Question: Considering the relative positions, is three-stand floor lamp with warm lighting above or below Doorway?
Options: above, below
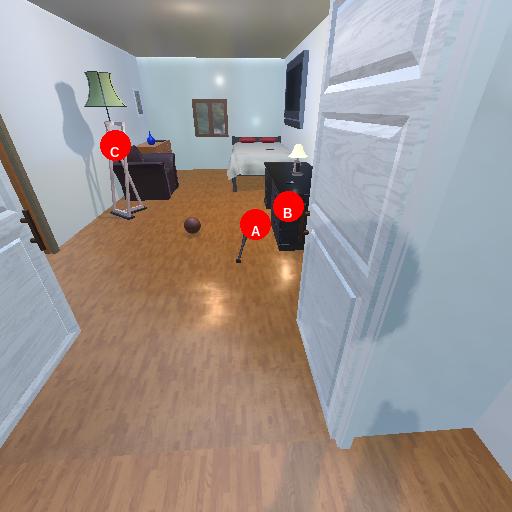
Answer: above